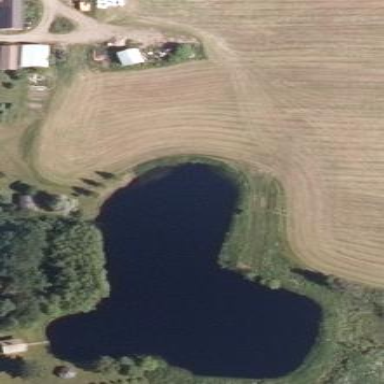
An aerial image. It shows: Pond with natural water.